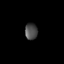
Tissue: lung
Cell type: Epithelial cells
Senescence score: 0.2238
Nuclear area (px): 198
Mean DAPI intensity: 76.914